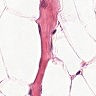
Metastatic tissue present: no